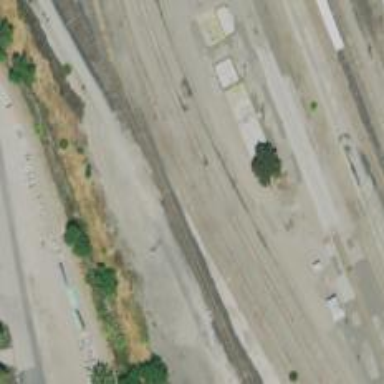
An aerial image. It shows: Railway yard used for servicing trains.